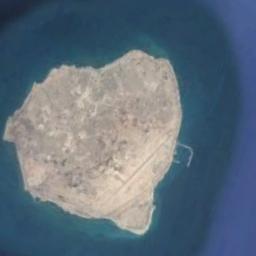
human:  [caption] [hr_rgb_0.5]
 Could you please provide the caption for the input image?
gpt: The land on the island is rough .

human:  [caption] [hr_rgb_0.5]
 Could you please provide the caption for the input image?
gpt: The island without vegetation is surrounded by light blue waters .

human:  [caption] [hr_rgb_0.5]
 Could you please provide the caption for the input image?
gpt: The shape of the island is nearly circular .

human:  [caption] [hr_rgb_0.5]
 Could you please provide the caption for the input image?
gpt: An almost circular yellow-brown island surrounded by blue sea water .

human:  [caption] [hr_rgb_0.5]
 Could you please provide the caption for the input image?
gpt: The yellow island is on a blue sea .